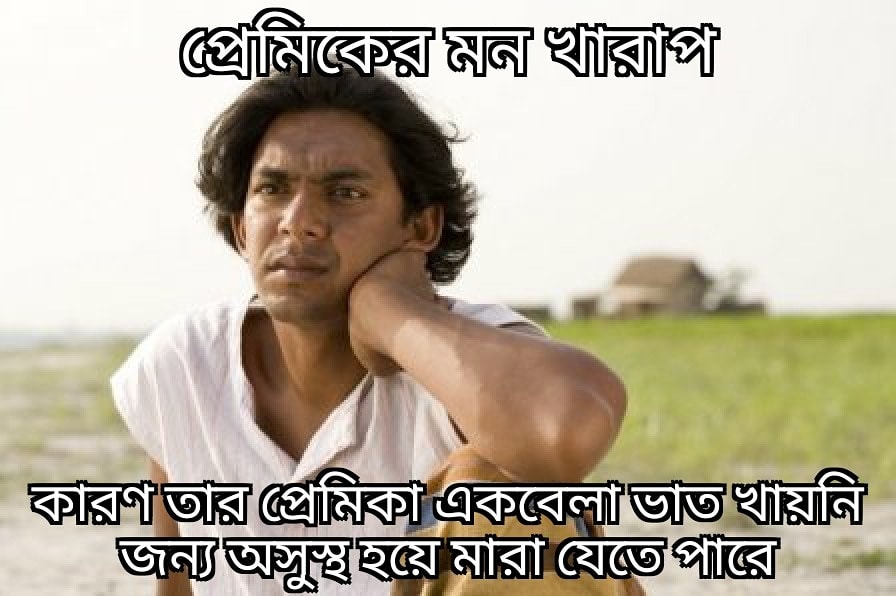
Text: প্রেমিকের মন খারাপ কারণ তার প্রেমিক এক বেলা ভাত খায়নি জন্য অসুস্থ হয়ে মারা যেতে পারে
Label: Non Hate